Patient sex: F
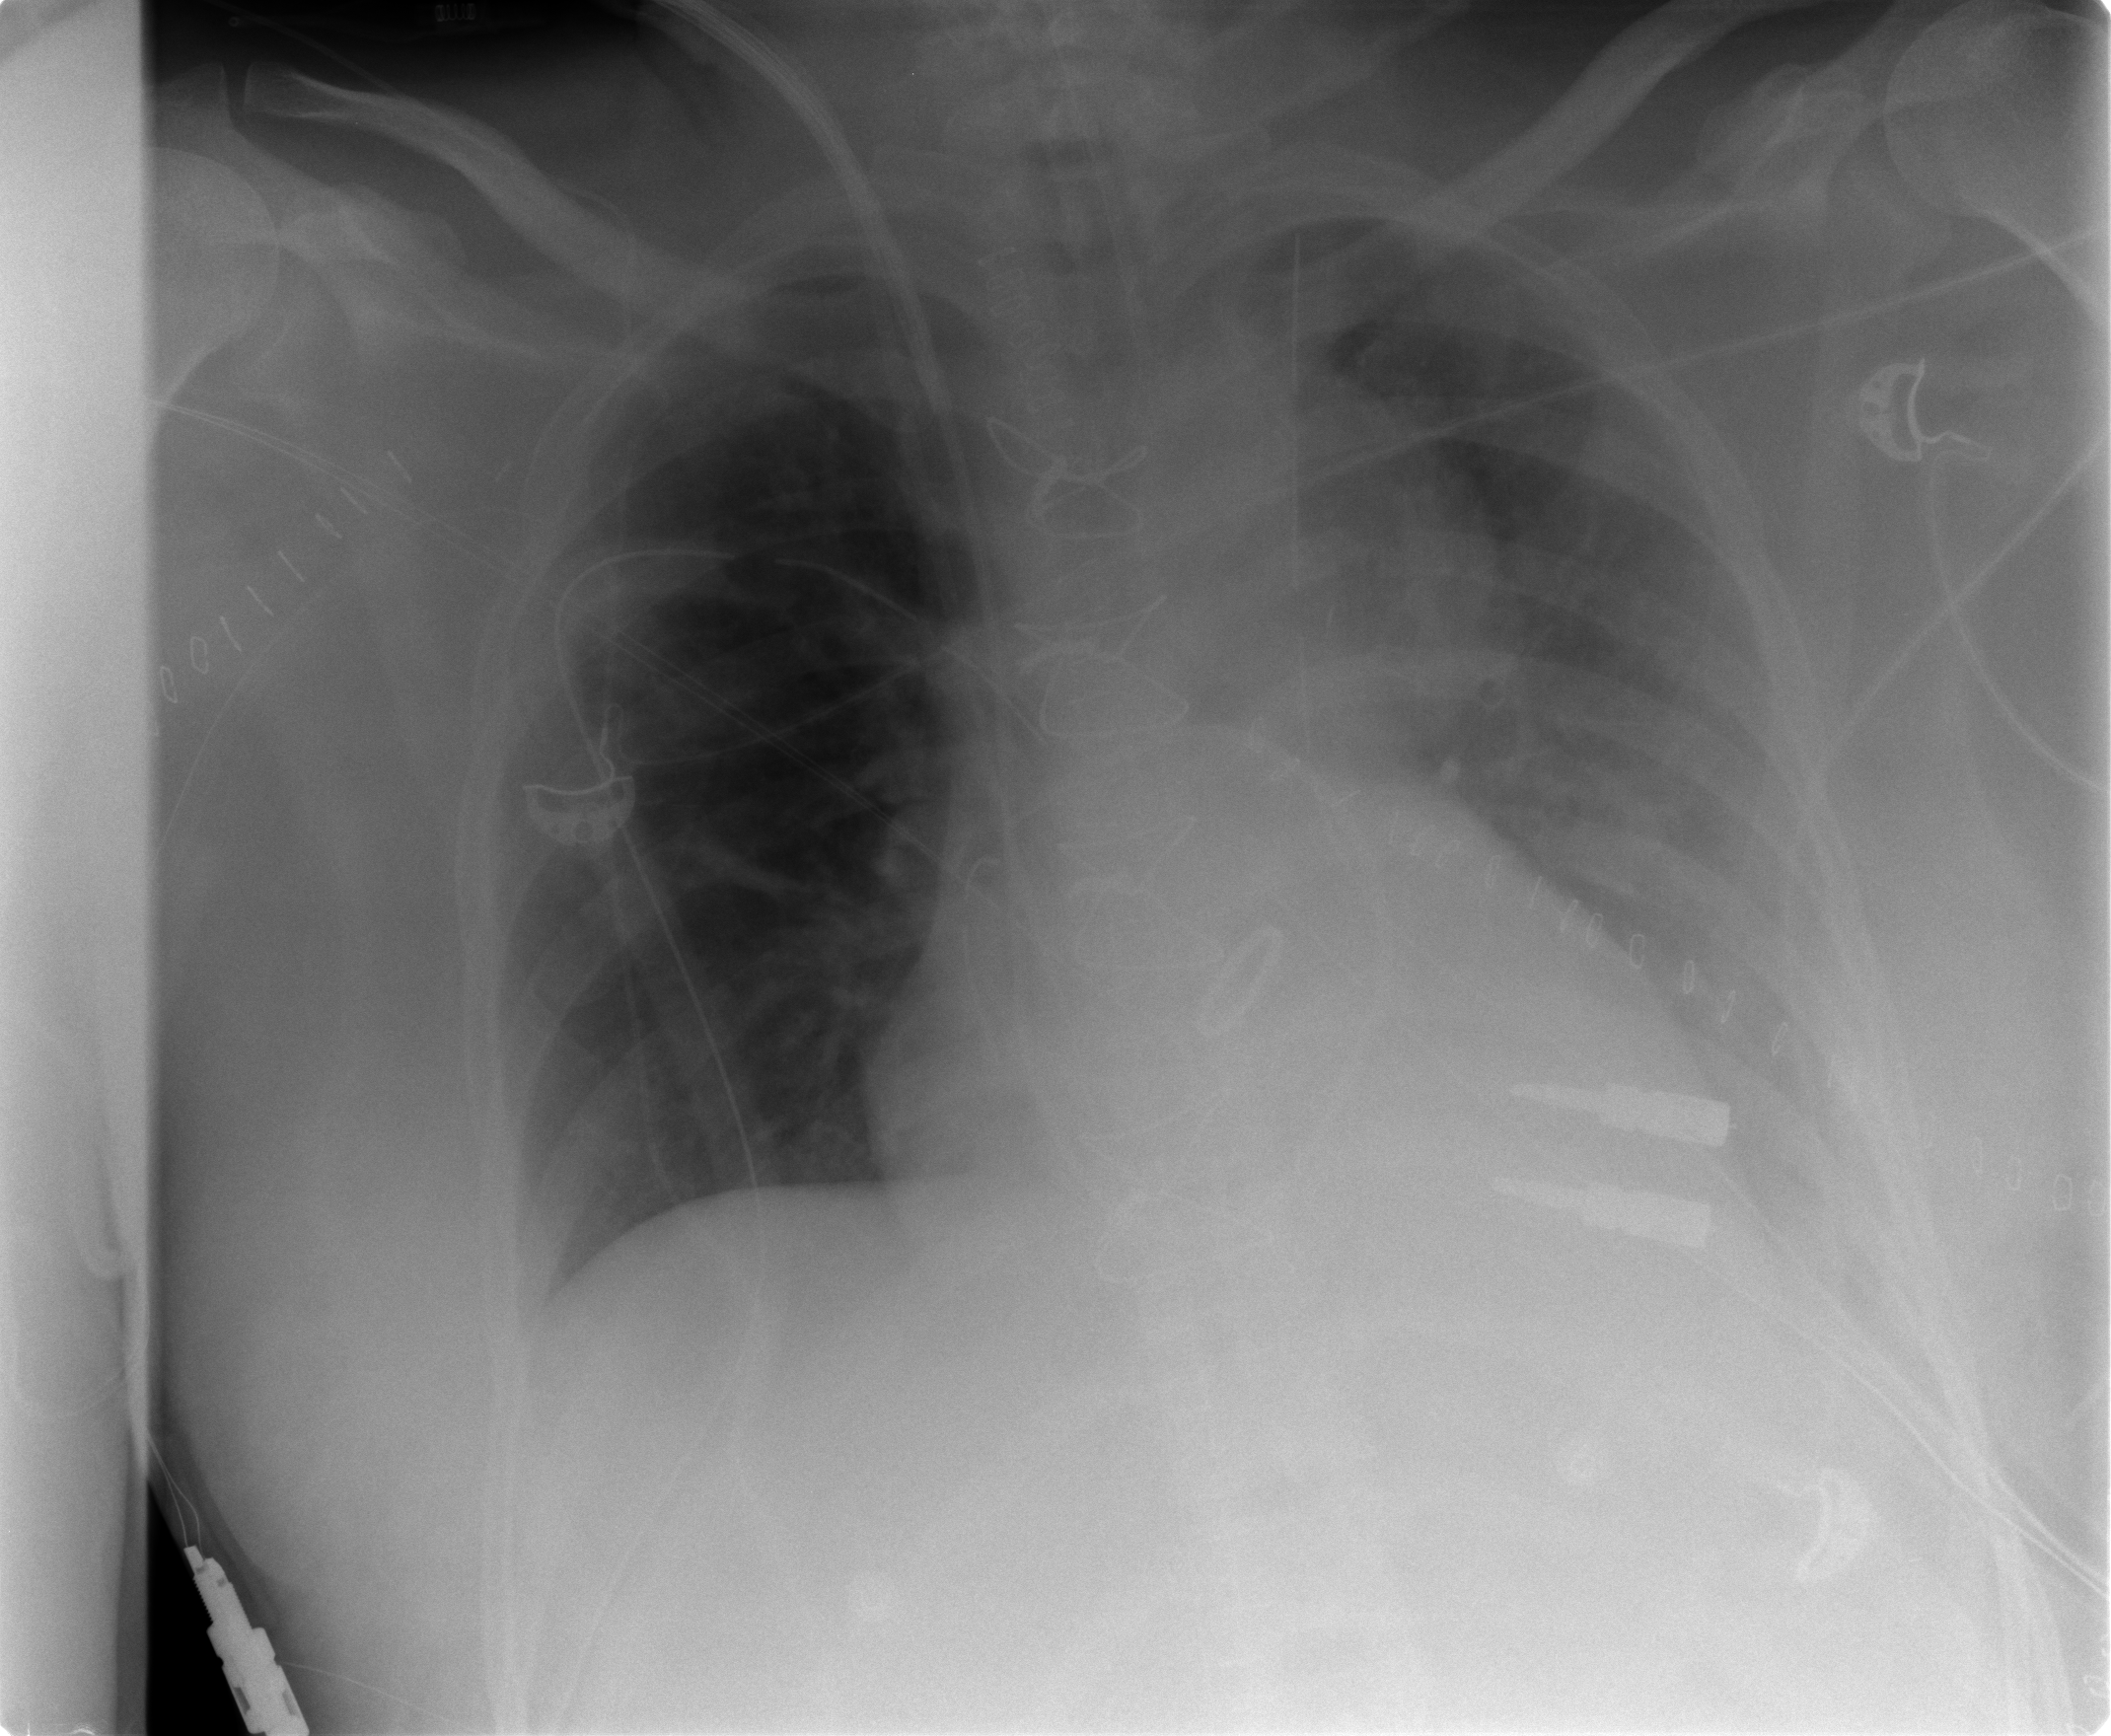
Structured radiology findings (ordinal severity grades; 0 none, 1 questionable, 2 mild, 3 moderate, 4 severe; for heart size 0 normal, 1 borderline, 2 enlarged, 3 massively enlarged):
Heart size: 0
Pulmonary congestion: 2
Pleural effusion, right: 2
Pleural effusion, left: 2
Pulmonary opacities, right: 0
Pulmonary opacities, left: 0
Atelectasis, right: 2
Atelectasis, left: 2